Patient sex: F
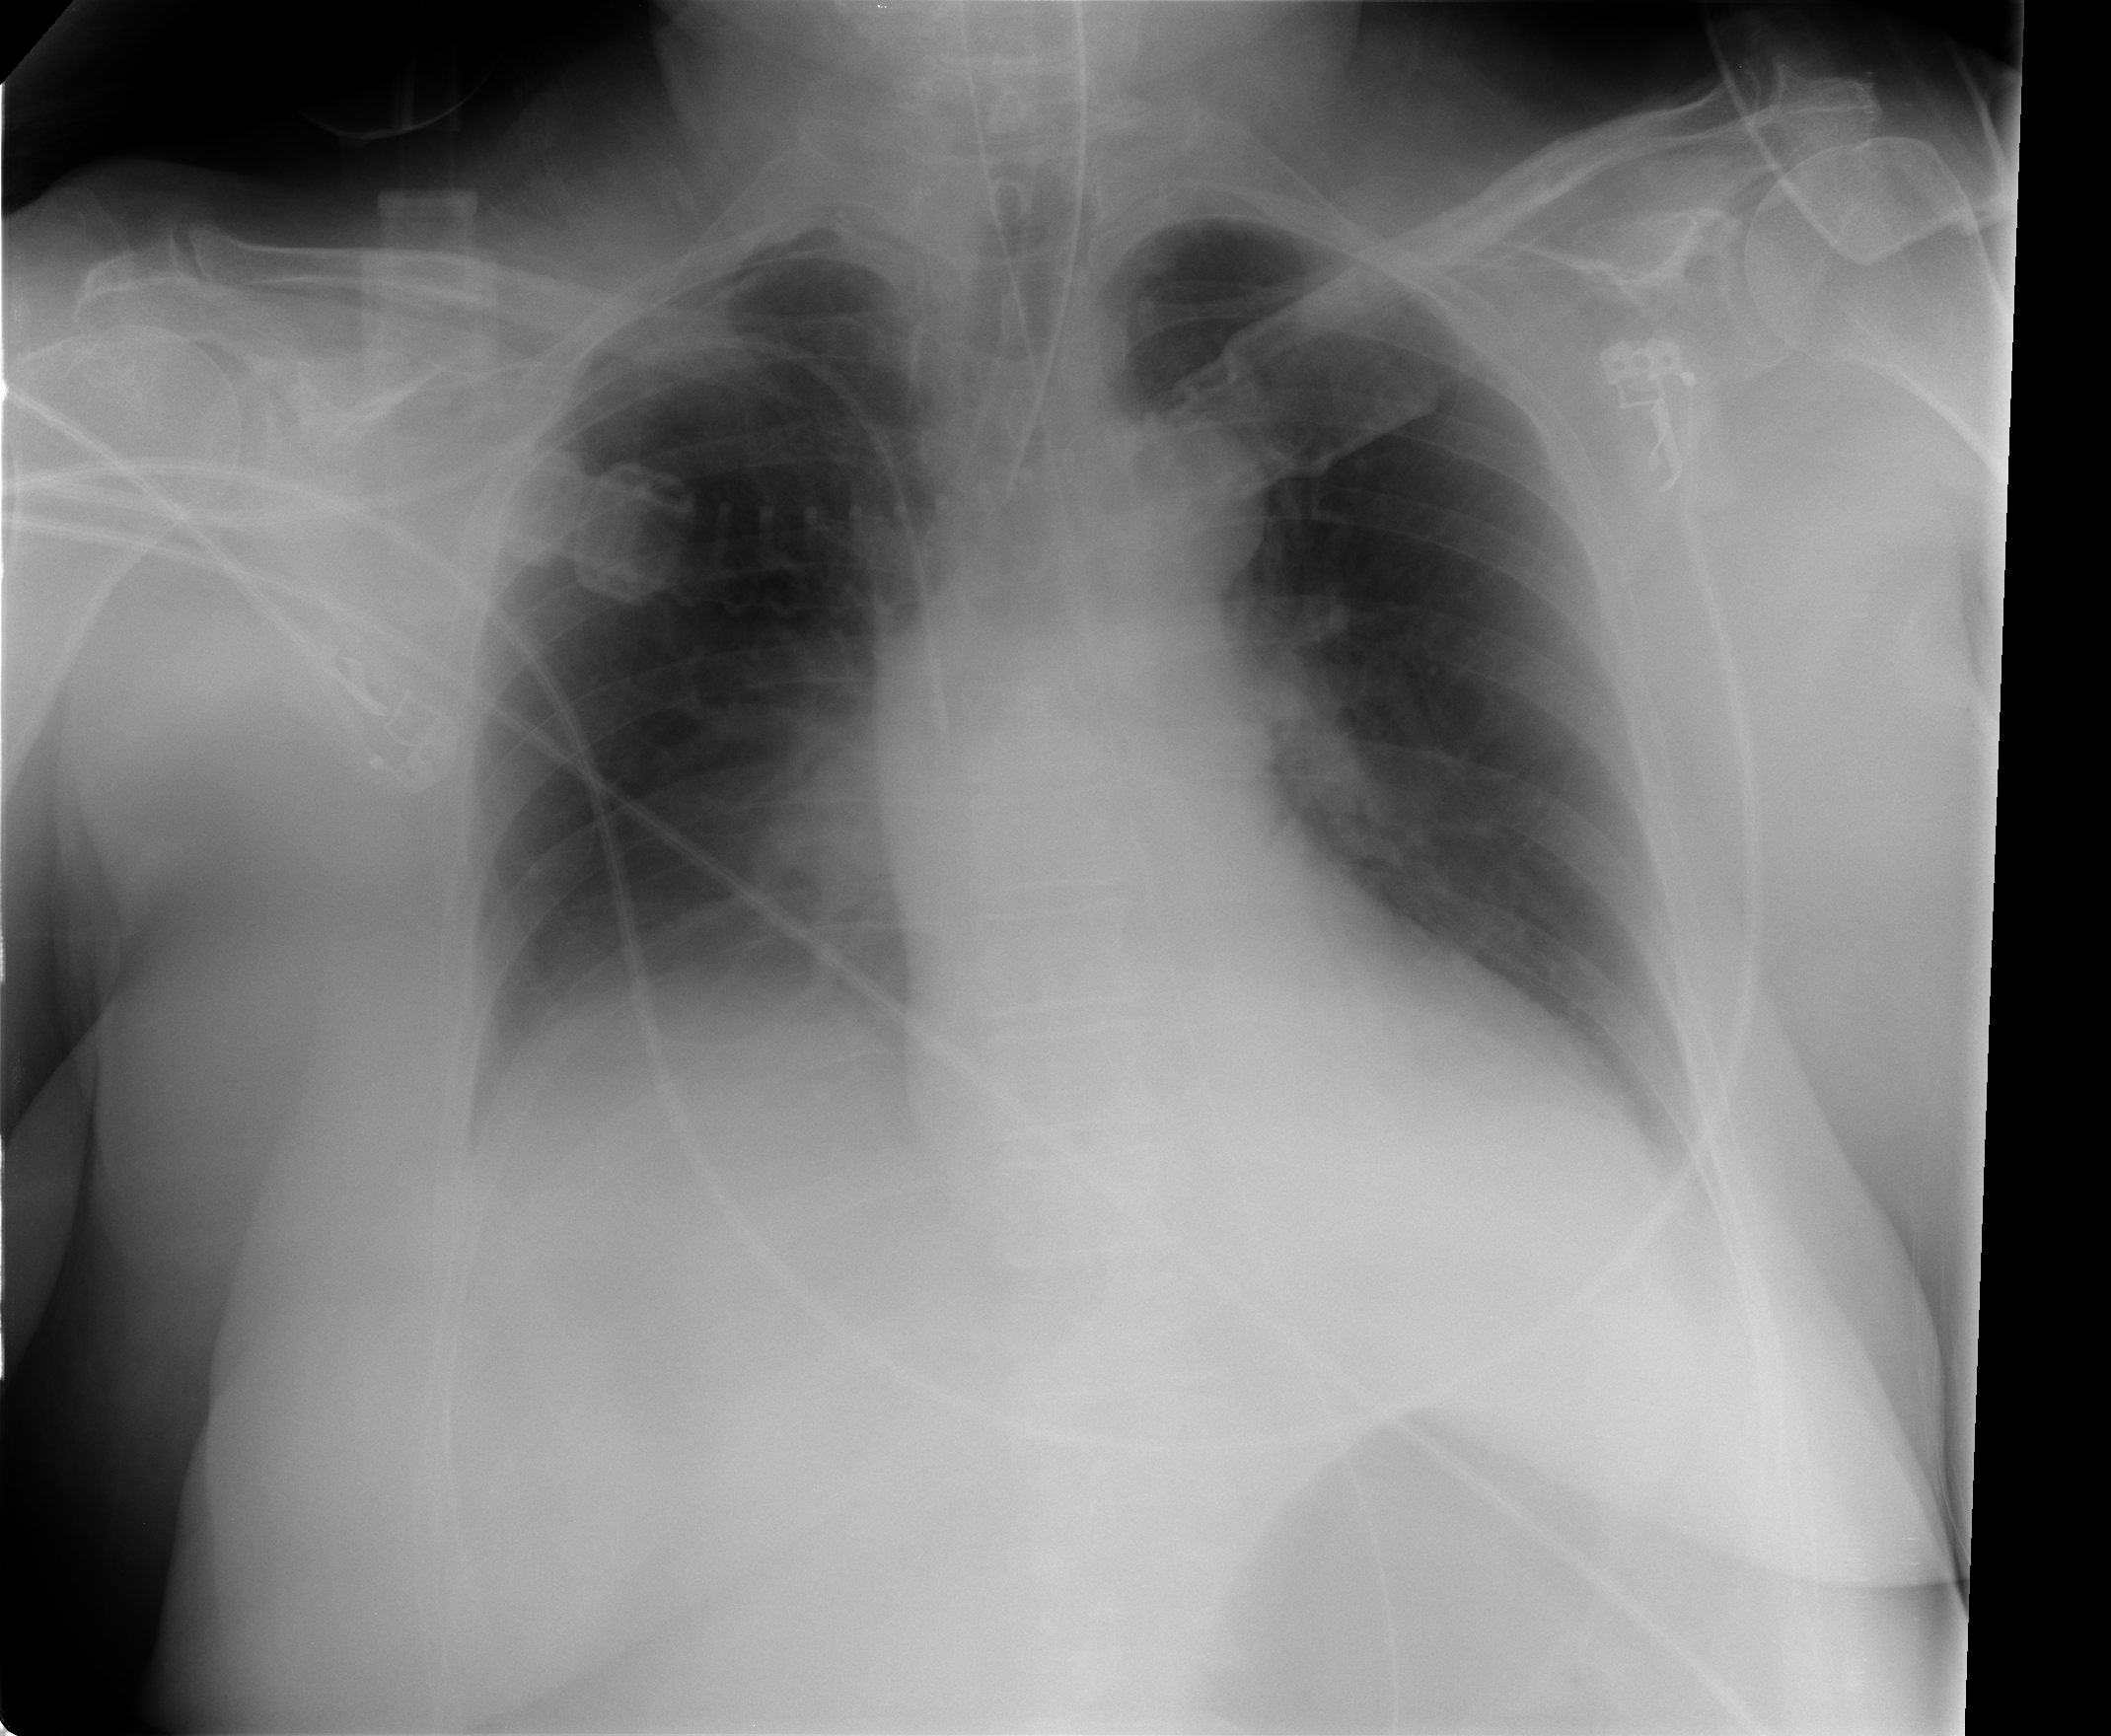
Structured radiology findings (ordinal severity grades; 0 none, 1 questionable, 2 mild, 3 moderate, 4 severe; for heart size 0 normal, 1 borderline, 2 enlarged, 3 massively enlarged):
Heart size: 1
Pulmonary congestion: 2
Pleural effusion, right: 2
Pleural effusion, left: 1
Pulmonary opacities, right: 0
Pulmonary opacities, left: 0
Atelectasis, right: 2
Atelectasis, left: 2